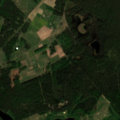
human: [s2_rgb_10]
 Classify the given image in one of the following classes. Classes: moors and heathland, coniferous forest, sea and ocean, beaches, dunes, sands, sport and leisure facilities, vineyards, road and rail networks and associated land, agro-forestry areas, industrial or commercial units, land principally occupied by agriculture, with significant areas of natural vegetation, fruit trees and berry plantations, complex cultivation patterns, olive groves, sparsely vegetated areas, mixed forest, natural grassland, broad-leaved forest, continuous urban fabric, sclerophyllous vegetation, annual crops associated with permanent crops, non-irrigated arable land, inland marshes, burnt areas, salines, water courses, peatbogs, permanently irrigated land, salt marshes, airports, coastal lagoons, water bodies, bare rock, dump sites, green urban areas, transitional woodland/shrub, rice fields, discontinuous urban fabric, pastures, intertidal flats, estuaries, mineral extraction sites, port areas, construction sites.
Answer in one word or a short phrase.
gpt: complex cultivation patterns, land principally occupied by agriculture, with significant areas of natural vegetation, coniferous forest, mixed forest, water bodies